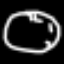
Label: clock